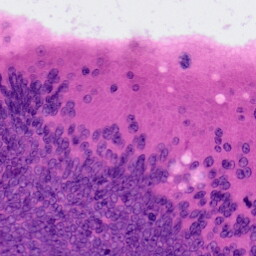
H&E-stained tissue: Colon